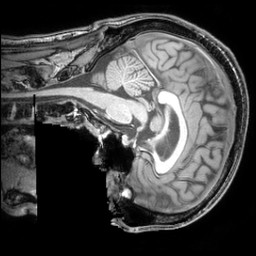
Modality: T1w
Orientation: sagittal
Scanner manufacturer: philips
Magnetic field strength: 3 T
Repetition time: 0.00809 s
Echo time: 0.003698 s